Question: I'm trying to create PPM Tkinter.PhotoImage objects from data read out of memory. It works when I write the PPM data to a temporary file, but not when I read it directly from memory. In the latter case the computer complains that I'm giving it "truncated PPM data." However, reading from memory works fine when I'm working with GIFs. Can we get rid of whatever phenomenon is causing the truncation, maybe by padding the data I'm working with at the end?
If you're wondering why I don't just use ImageTk.PhotoImage from PIL, it's because doing so <URL>, apparently because I'm on a Mac.
I've attached a sample image although the phenomenon seems to occur no matter what image I'm working with.
'''
from __future__ import absolute_import, division, print_function, unicode_literals
import Image, cStringIO, Tkinter, base64
window = Tkinter.Tk()
im_jpg = Image.open("Test.JPG")
data_ppm = cStringIO.StringIO()
data_gif = cStringIO.StringIO()
im_jpg.save(data_ppm, format="PPM")
im_jpg.save(data_gif, format="GIF")
im_jpg.save("Test.PPM", format="PPM")
data_ppm.seek(0)
data_gif.seek(0)
Image.open(data_ppm).show() # Works
Image.open(data_gif).show() # Works
# This works:
Tkinter.PhotoImage(master=window, data=base64.b64encode(data_gif.getvalue()), format="GIF")
# This works:
Tkinter.PhotoImage(master=window, file="Test.PPM", format="PPM")
assert open("Test.PPM", "rb").read() == data_ppm.getvalue() # Passes
# Doesn't work (and still doesn't work if I use base64.b64encode):
try:
Tkinter.PhotoImage(master=window, data=data_ppm.getvalue(), format="PPM")
except Tkinter.TclError as te:
print(te) # "Truncated PPM data"
'''

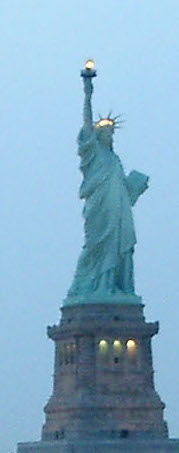
Answer: Tkinter does work with data='' provided the image data is in utf-8 format. I have some stored images in a python project so I don't need to have images as separate files.
To do this:
1. Open the file you want to store in a python file in a console as latin1 and convert it to utf-8. file = open('cross-button.ppm', encoding='latin1')
data = file.read()
file.close()
data.encode('utf-8')
2. Store the data that is printed to your console in your python file which should start with # -- coding: utf-8 --. Make sure that if you copy it and newlines get added to the string you remove them. image = b'P6
16 16
255
yyA...'
3. Then if you use this data everything will work. But only if you saved the utf-8 data, the latin1 data will cause the "Truncated PPM Data" error. PhotoImage(data=image)